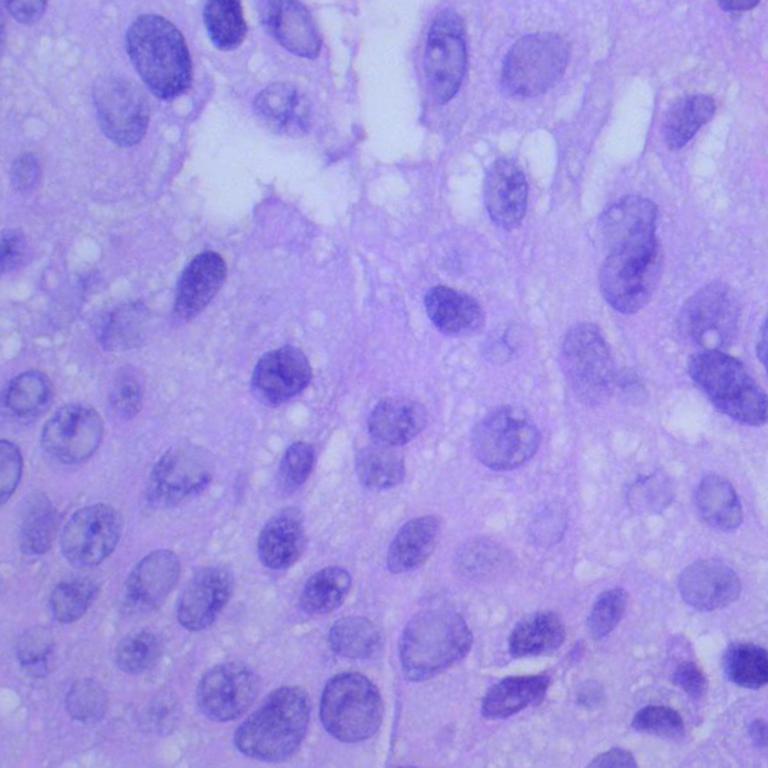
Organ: lung
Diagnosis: squamous carcinomas